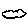
Label: cloud